Question: I created an app using lucene. The server winded up throwing out of memory errors because I was new'in up an IndexSeacher for every search in the app. The garbage collector couldn't keep up.
I just got done implementing a singleton approach and now there are multiple indexes being created.

Any clue why this is happening? IndexWriter is what I am keeping static. I get IndexSearchers from it.
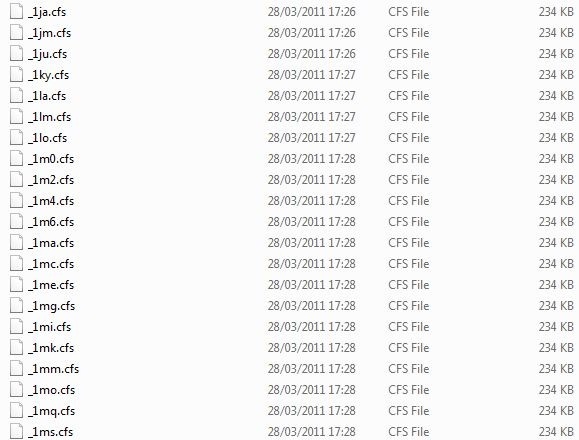
Answer: You don't have multiple indexes, you just have multiple segments. Lucene splits the index up into segments over time, although you can compact it if you want.
See <URL> for more info